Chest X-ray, PA view. Patient: 41 years old, sex M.
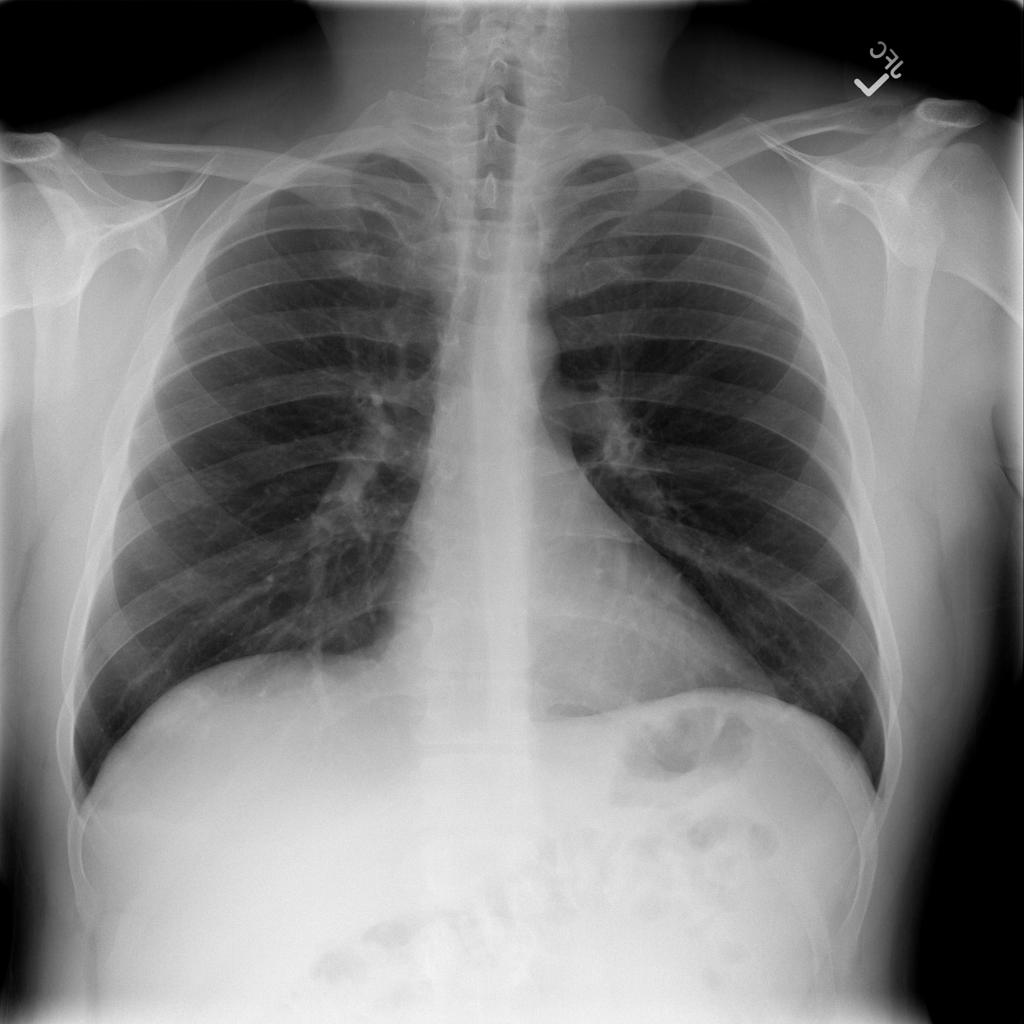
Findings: No Finding